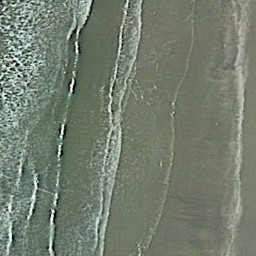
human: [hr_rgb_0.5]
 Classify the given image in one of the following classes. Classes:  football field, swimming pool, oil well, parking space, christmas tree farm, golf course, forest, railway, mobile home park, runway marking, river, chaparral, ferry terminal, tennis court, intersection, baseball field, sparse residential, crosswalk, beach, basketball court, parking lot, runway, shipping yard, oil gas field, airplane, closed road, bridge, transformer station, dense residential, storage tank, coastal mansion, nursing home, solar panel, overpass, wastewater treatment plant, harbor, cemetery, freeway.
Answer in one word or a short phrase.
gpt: beach